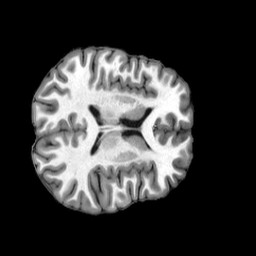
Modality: T1w
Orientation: axial
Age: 22
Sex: female
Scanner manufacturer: siemens
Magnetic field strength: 3 T
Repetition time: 2.5 s
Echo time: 0.00222 s